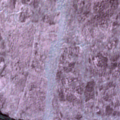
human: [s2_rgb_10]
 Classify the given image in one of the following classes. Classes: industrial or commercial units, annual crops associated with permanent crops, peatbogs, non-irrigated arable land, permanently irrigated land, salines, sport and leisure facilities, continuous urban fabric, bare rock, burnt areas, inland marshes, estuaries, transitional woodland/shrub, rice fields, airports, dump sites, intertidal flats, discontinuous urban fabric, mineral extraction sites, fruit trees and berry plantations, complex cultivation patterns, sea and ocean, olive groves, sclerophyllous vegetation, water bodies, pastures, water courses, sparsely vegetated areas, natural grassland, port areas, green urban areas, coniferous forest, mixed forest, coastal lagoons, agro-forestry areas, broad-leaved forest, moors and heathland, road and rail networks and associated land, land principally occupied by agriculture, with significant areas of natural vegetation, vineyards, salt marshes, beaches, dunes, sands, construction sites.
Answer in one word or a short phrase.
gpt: sea and ocean